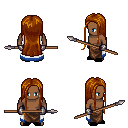
a pixel art fantasy rpg character, male body template, human, dark skin, white trimmed cape, robe skirt, brunette extra-long hairstyle, metal gloves, black slippers, spear, four views (front, back, left, right), 2x2 character sprite sheet, small pixel art, hard edges, no anti-aliasing